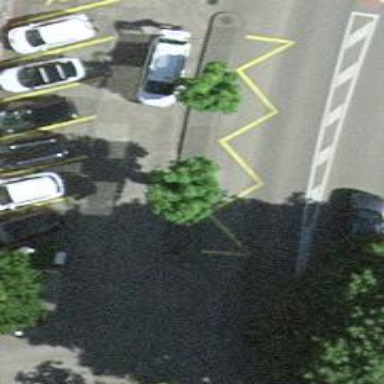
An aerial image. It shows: Bus stop with platform for public transport.